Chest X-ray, PA view. Patient: 41 years old, sex F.
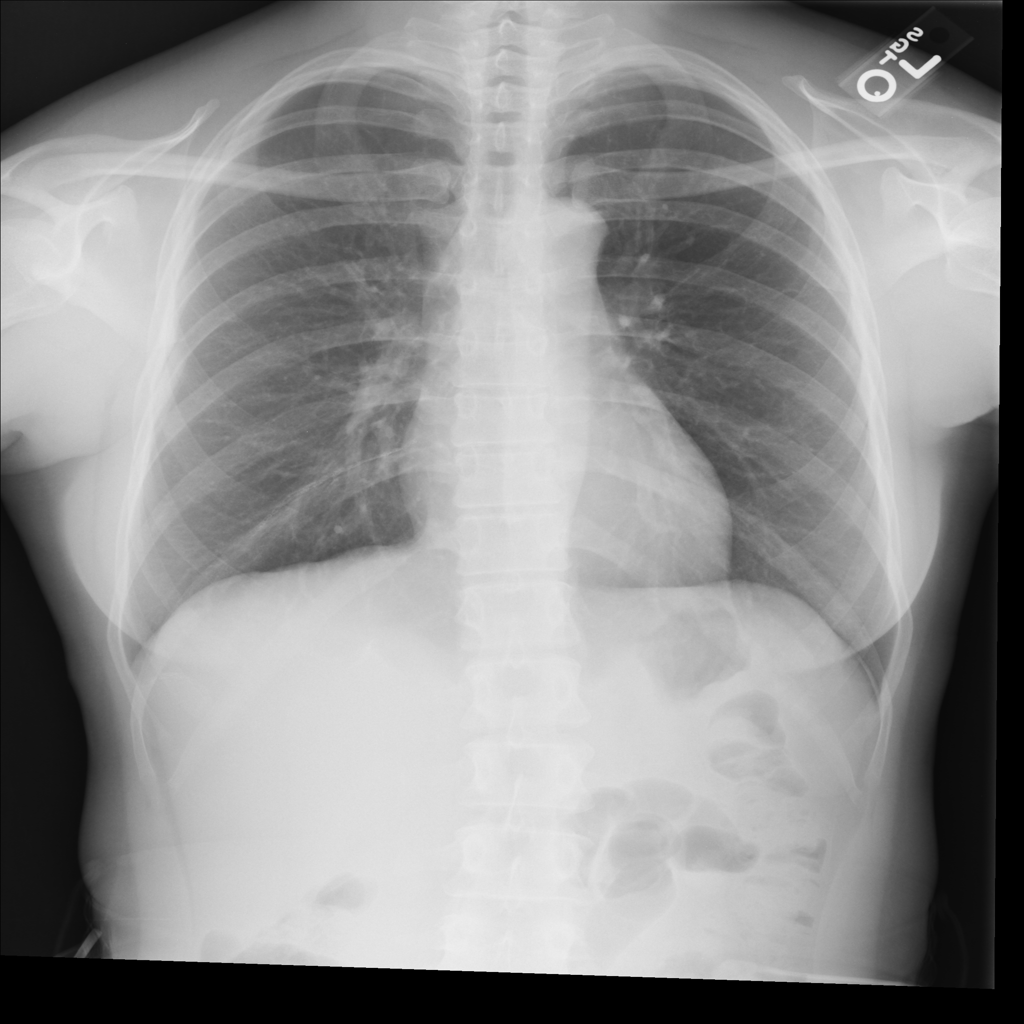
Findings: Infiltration